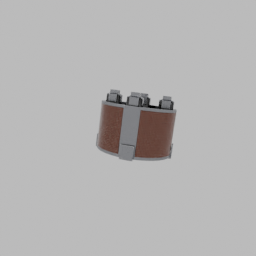
Label: mechanical